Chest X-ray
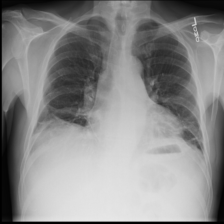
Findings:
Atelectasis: positive
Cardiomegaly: negative
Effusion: negative
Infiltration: negative
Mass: negative
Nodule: negative
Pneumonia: negative
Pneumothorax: negative
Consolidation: negative
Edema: negative
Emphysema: negative
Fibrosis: negative
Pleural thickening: negative
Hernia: negative